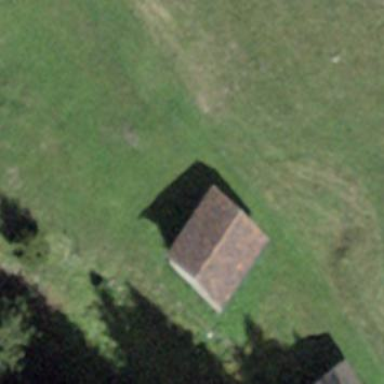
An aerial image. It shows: Shed building.